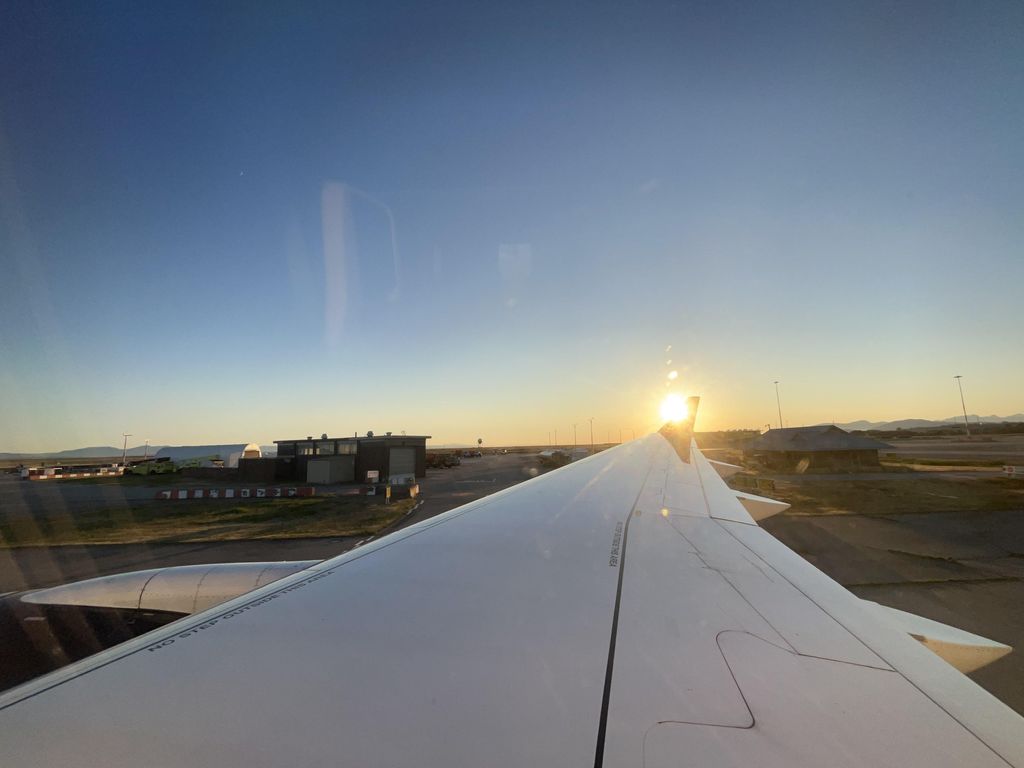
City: vancouver